Interaction volume radius: 5 \u00c5
Interaction volume height: 40 \u00c5
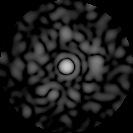
Disorder parameter: 0.8447